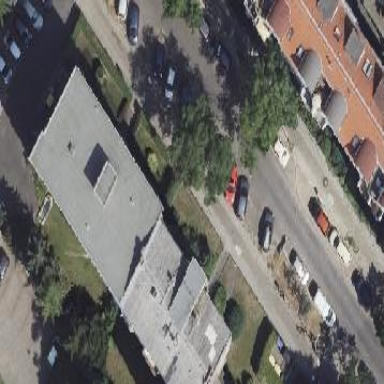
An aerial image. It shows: Building with gabled roof.